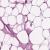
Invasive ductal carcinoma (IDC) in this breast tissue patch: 0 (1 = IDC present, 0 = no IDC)